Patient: sex F, age 56
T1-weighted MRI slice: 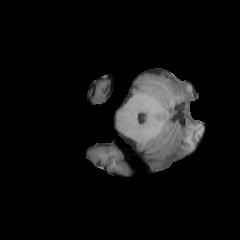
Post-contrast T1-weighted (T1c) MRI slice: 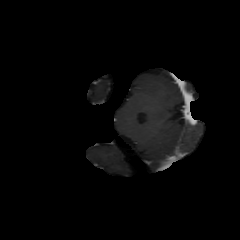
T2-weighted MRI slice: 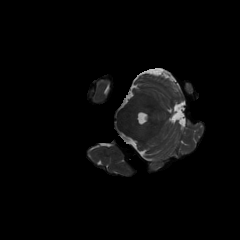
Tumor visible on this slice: no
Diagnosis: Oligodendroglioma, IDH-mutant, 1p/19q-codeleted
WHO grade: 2